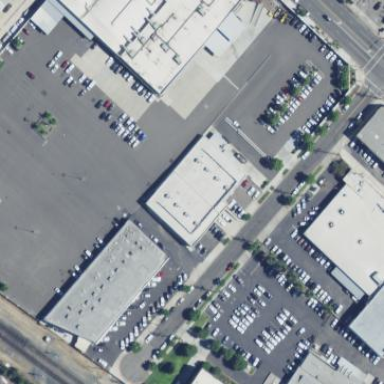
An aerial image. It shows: Industrial building.